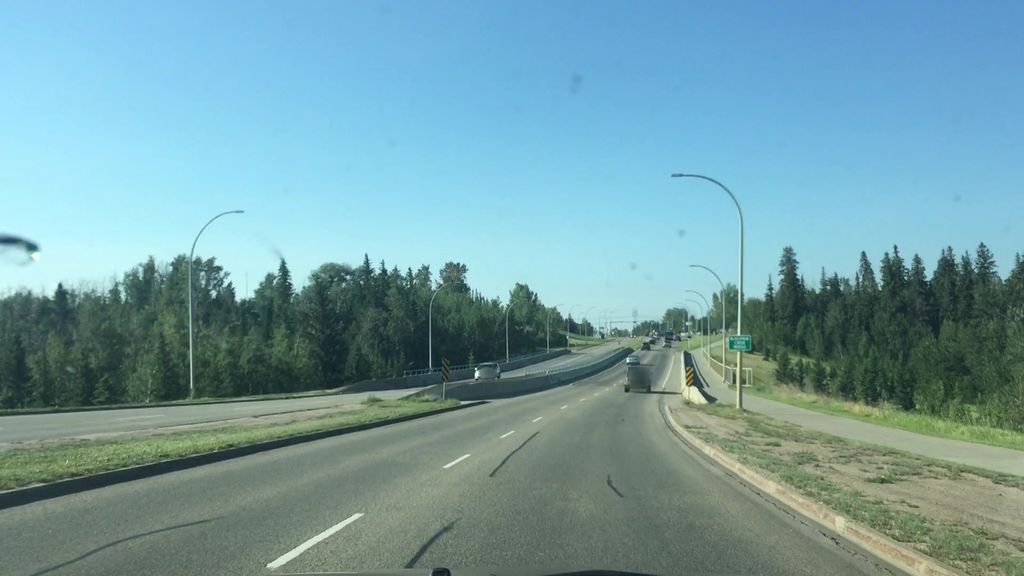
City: edmonton